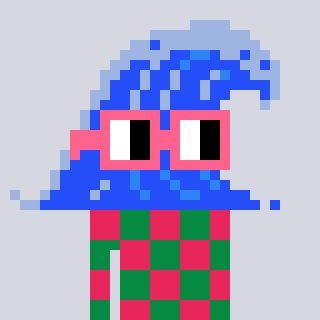
a pixel art character with square pink glasses, a wave-shaped head and a green-colored body on a cool background